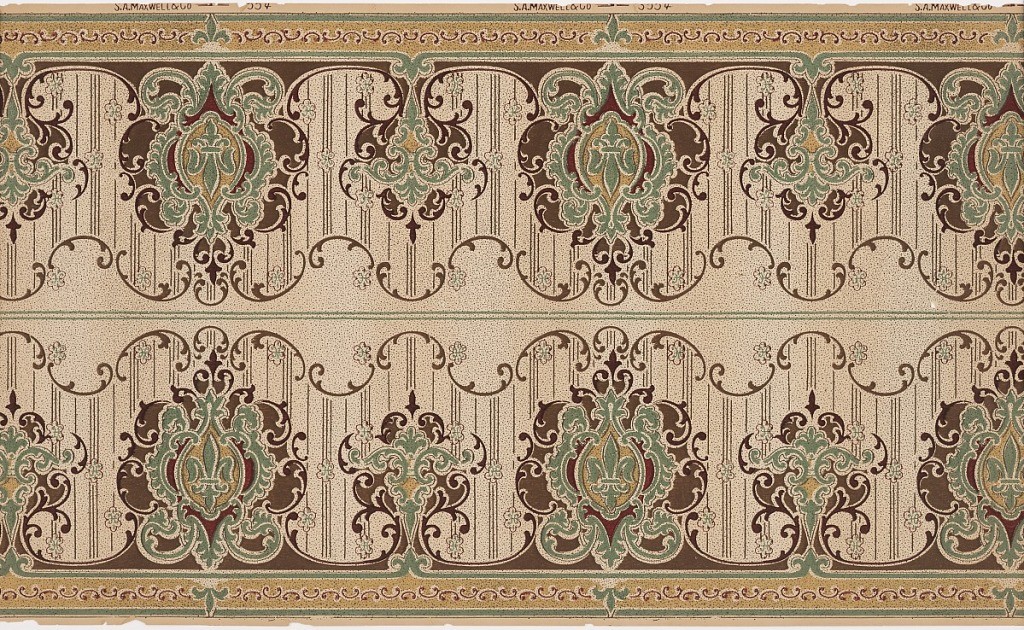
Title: Frieze
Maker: Maxwell & Co., S.A., Chicago, Illinois, USA
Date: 1905–1915
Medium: Machine-printed paper
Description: Larger medallion containing fleur-di-lis, alternating with smaller medallion. Scalloped band along top edge. Straight band with line of "c" scrolls along bottom edge. Printed in green, brown, burgundy, and ocher on tan ground. Printed two across.